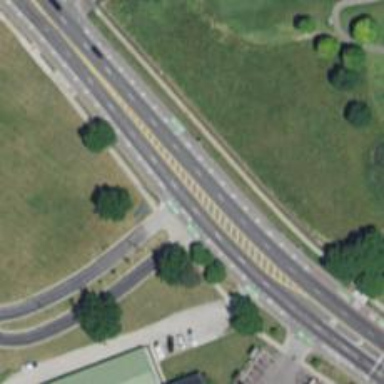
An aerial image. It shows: Secondary road with cycle track.